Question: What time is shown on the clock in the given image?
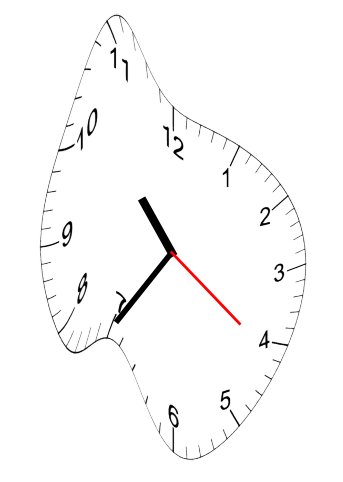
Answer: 10:35:21